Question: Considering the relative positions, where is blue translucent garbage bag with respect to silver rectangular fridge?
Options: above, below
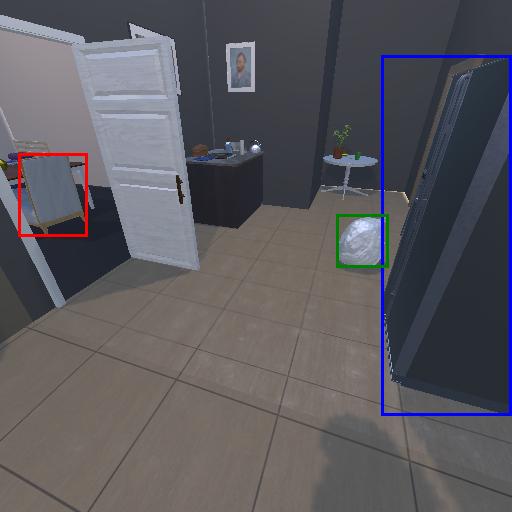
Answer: above